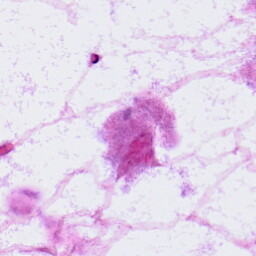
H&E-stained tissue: LymphNode